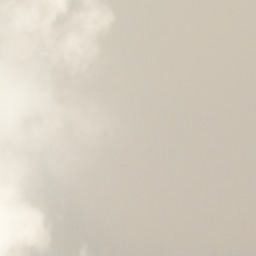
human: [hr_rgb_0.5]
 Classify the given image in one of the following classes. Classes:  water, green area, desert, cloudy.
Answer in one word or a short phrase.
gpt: cloudy